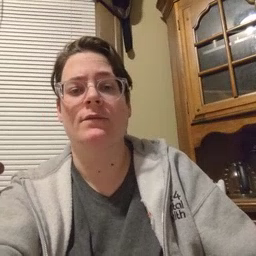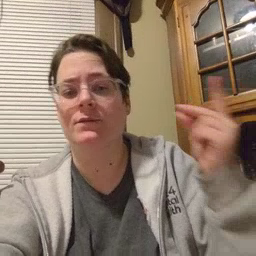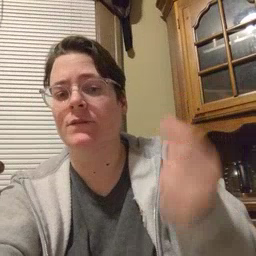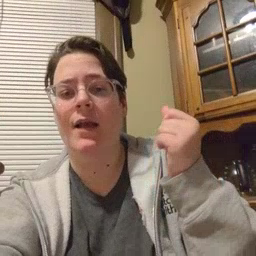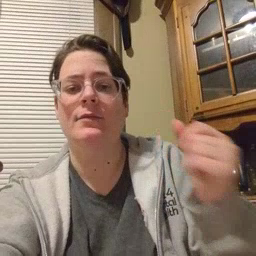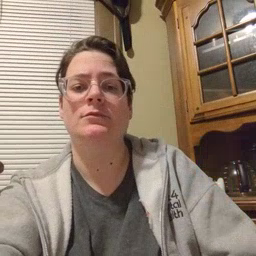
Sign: fast